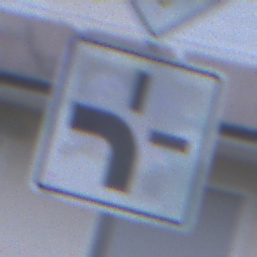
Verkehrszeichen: VerlaufVorfahrtsstrasse1
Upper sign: Vorfahrtsstrasse
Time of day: SunriseSunset
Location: Outdoor (Urban)
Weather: PartlyCloudy
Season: NotSpecified
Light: Natural